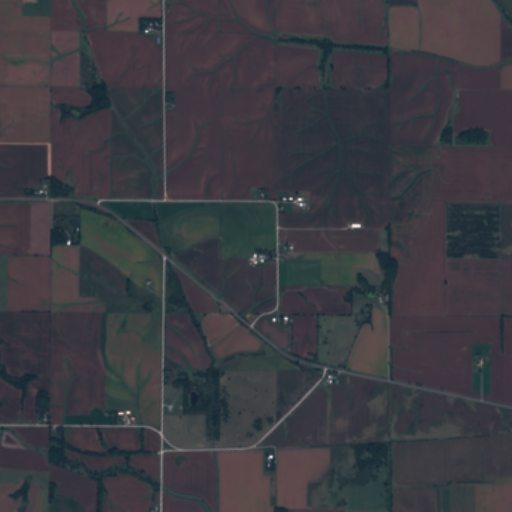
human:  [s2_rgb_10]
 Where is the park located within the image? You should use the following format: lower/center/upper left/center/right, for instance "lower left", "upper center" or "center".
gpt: The park is located in the lower left of the image.
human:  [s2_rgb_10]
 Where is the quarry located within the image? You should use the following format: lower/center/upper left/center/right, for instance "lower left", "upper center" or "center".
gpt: There is no quarry in the image.